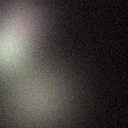
Screen state: off